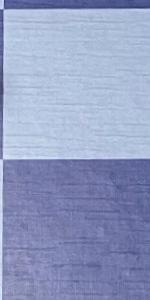
Label: Empty